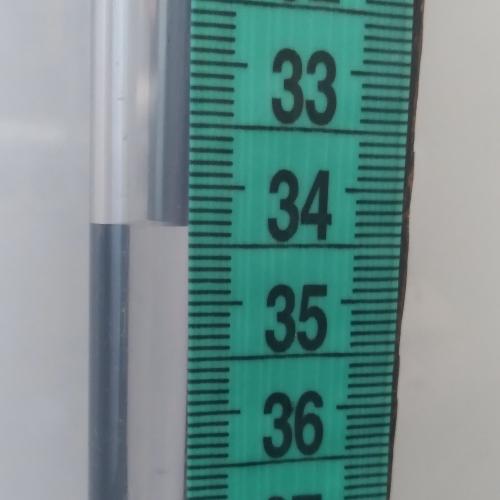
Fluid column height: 34.3 cm